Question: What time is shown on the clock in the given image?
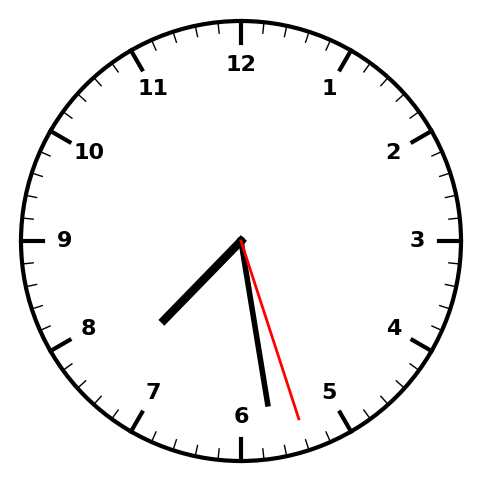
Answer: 07:28:27